Field crop: maize
Growth stage: 2
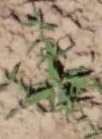
Species: atriplex